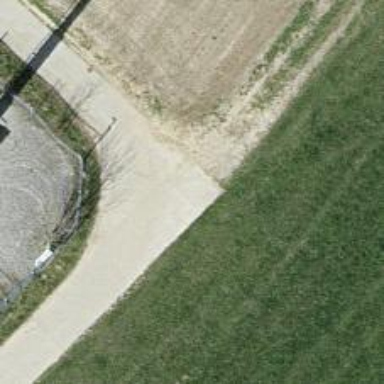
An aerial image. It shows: Track with grade 1 quality.